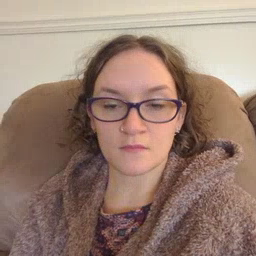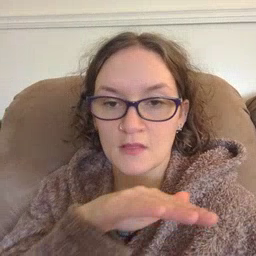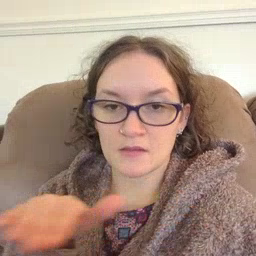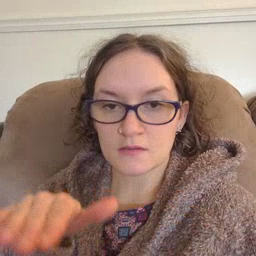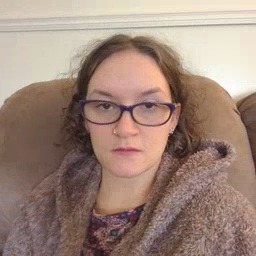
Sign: clean